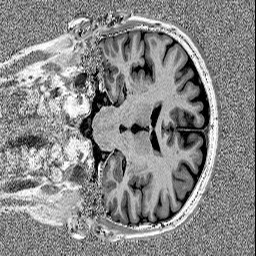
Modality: MP2RAGE
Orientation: coronal
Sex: male